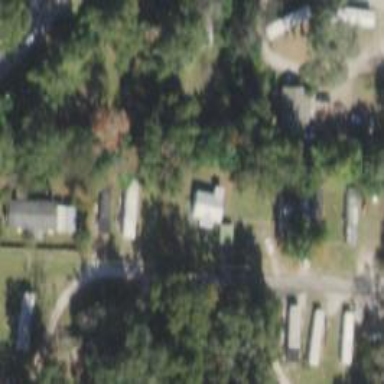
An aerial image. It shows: Residential area known as trailer park.